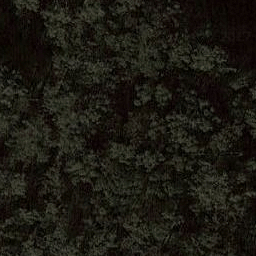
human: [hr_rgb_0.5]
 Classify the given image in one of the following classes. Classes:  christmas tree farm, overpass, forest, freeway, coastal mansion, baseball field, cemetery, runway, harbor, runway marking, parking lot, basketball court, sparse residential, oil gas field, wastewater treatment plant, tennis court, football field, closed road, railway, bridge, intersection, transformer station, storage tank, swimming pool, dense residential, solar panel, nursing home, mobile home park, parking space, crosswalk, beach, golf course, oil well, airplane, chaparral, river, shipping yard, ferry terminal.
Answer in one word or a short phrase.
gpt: forest